Aerial crown-view tile of a tropical tree (Barro Colorado Island, Panama), acquired 20250512:
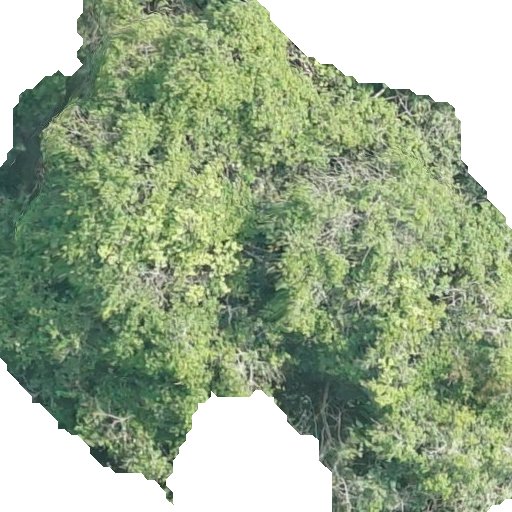
Species: Dipteryx oleifera
GBIF accepted scientific name: Dipteryx oleifera
Crown area: 326.76 m²